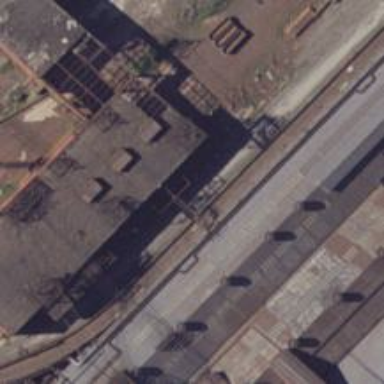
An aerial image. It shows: Industrial building.